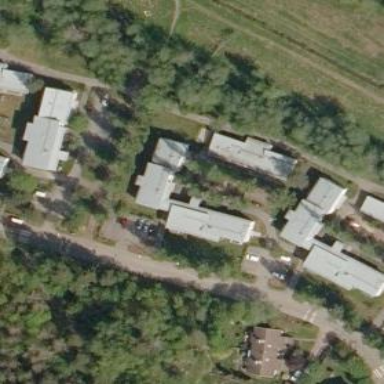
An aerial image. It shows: Residential building with skillion roof.